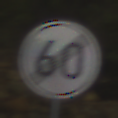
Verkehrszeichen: EndeGeschwindigkeit60
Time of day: MorningAfternoon
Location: Outdoor (RoadRail)
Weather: PartlyCloudy
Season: NotSpecified
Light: Natural